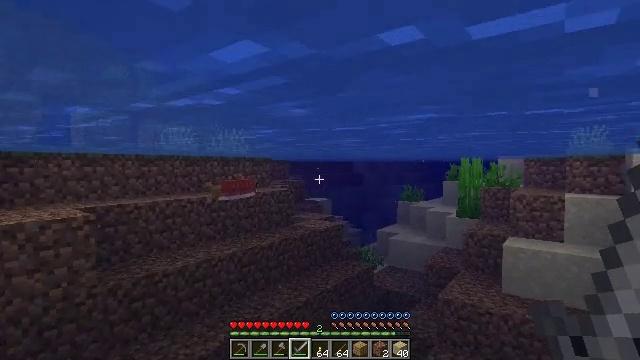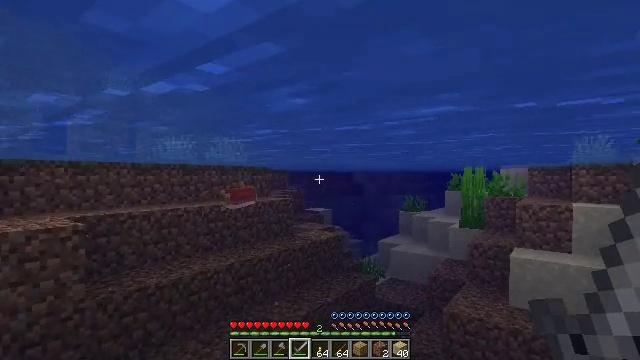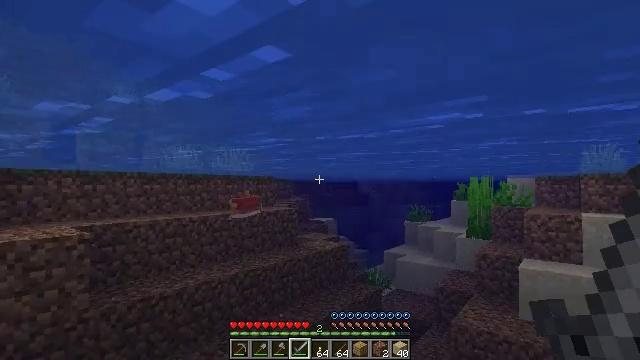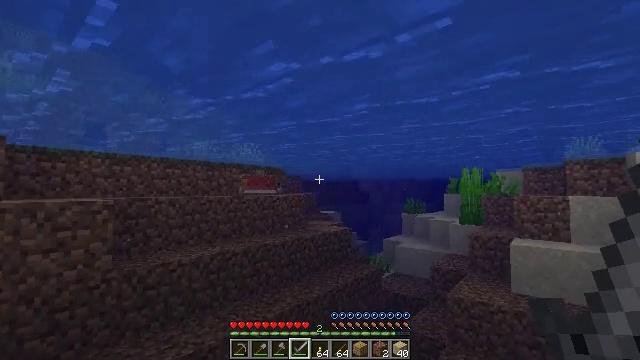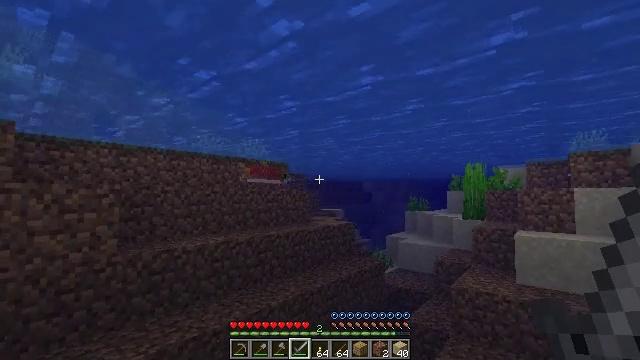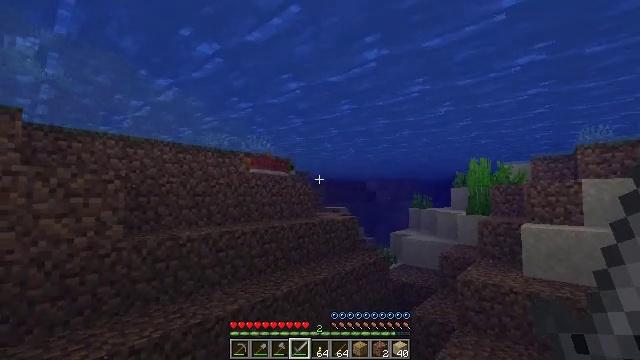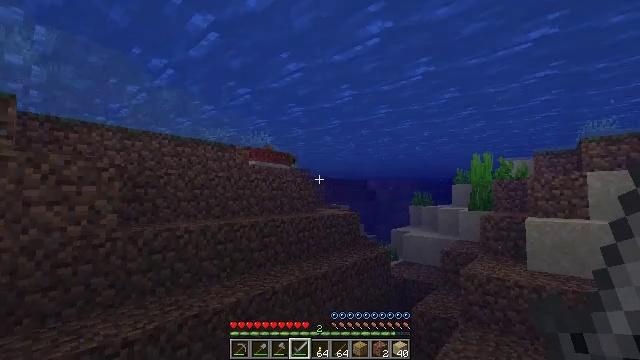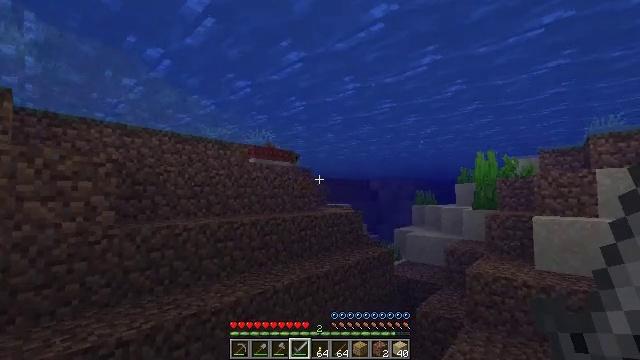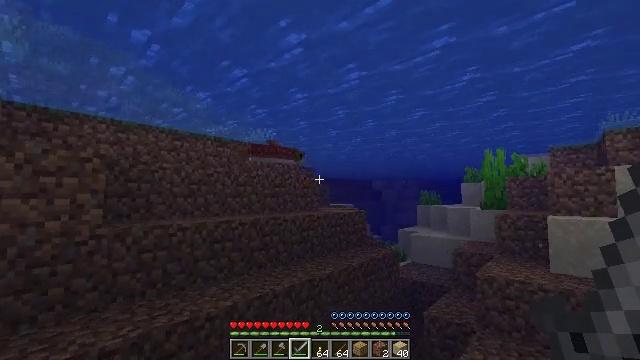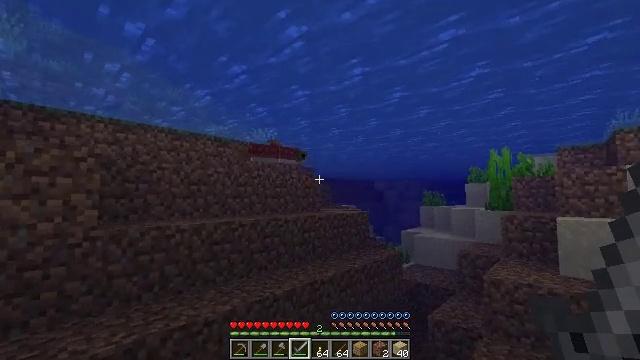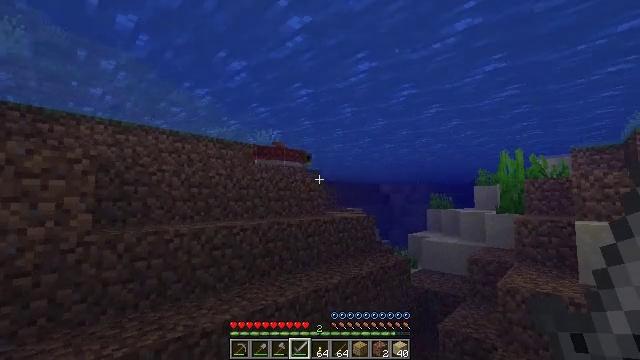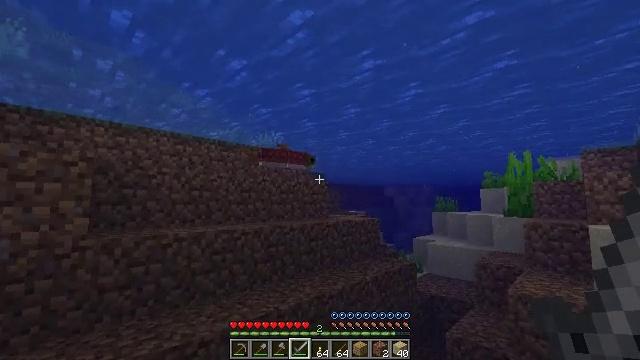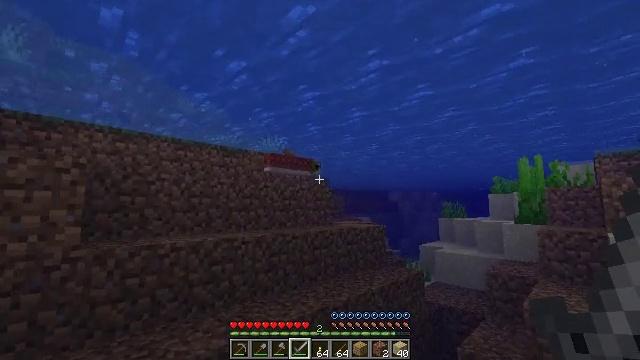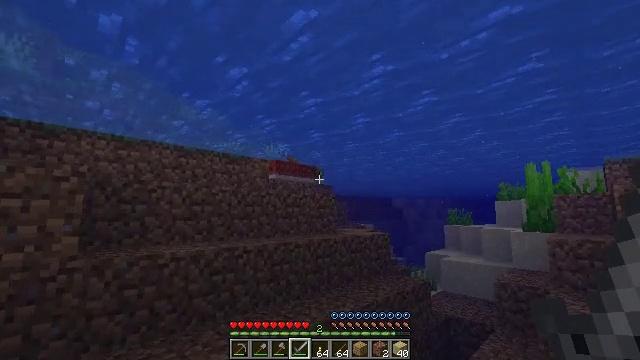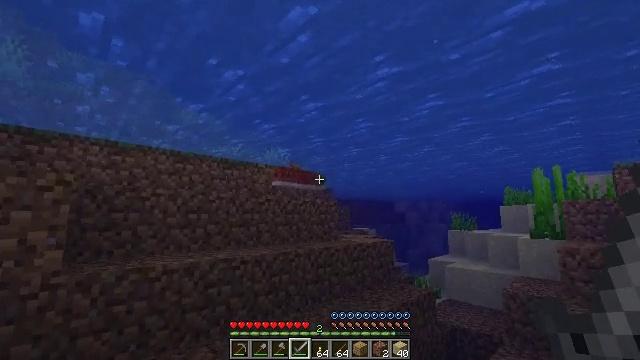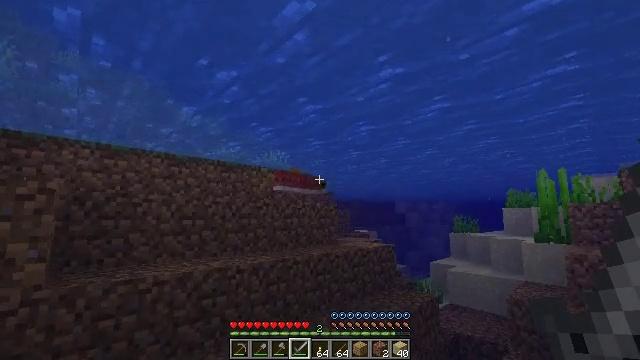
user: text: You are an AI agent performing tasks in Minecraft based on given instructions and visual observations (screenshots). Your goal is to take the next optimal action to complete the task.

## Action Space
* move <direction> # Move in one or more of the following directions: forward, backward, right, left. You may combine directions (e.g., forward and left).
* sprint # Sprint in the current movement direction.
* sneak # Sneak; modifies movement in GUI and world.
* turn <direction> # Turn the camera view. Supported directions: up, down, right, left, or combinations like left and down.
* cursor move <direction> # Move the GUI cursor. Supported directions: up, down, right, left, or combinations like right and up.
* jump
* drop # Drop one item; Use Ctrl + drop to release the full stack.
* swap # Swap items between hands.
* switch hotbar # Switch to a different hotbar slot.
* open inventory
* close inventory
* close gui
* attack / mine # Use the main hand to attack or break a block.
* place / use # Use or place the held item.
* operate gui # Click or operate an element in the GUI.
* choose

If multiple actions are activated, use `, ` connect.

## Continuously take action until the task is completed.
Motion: motion action
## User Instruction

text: Hunt a salmon.
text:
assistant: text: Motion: move forward, sprint, turn up
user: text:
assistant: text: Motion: move forward, sprint, turn up
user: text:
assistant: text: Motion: move forward, sprint, turn left and up
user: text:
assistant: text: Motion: move forward, sprint
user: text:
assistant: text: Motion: move forward, sprint
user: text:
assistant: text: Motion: move forward, sprint
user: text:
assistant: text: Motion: move forward, sprint
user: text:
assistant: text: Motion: move forward, sprint
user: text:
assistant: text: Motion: move forward, sprint
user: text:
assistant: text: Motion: move forward, sprint, turn left
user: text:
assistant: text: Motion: move forward, sprint
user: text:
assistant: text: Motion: move forward, sprint, turn up, jump
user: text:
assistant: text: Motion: move forward, sprint, turn up, jump
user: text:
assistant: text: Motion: move forward, sprint, jump
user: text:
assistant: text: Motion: move forward, sprint, jump
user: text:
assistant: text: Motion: move forward, sprint
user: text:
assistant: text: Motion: move forward, sprint, turn down
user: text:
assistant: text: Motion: move forward, sprint
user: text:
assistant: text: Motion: move forward, sprint
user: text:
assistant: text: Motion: move forward, sprint
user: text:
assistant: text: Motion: move forward, sprint
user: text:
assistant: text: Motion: move forward, sprint
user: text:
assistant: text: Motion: move forward, sprint, turn down
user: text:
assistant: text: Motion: move forward, sprint, turn down
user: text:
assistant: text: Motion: move forward, sprint, turn down, attack / mine
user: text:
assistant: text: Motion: move forward, sprint, turn down, attack / mine
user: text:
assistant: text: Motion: move forward, sprint, turn right and down, attack / mine
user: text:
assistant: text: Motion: move forward, sprint, turn right and down, attack / mine
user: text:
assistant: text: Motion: move forward, sprint
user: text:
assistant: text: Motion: move forward, sprint, attack / mine